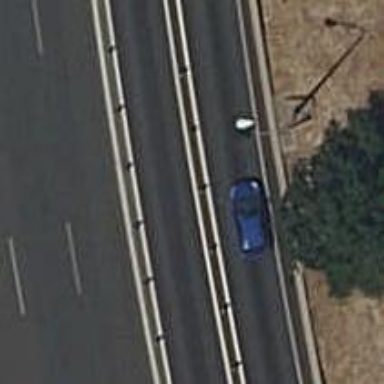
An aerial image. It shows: Bollard barrier.